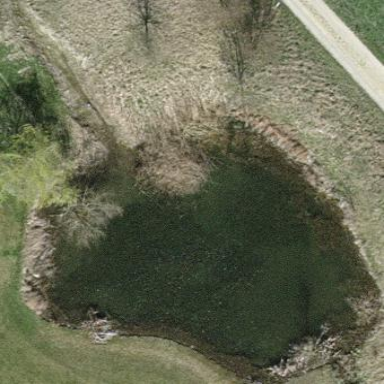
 identified as lateral water hazard in golf course."